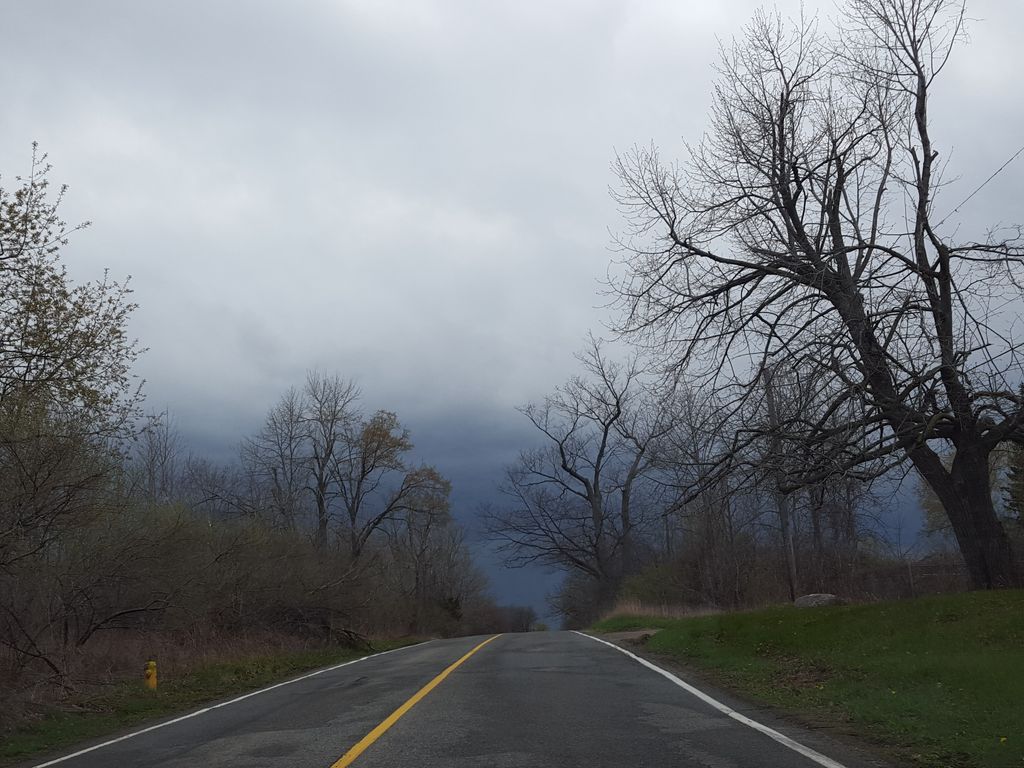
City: toronto